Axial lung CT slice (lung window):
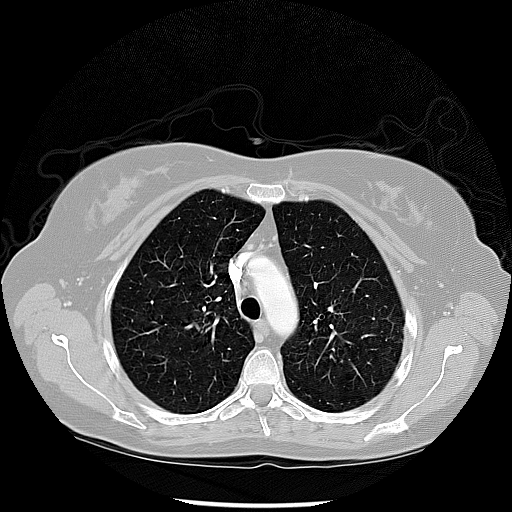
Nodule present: no